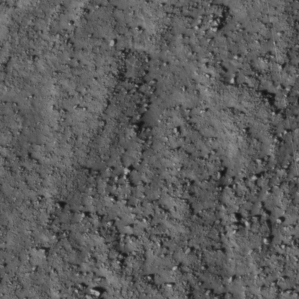
Label: non_frost